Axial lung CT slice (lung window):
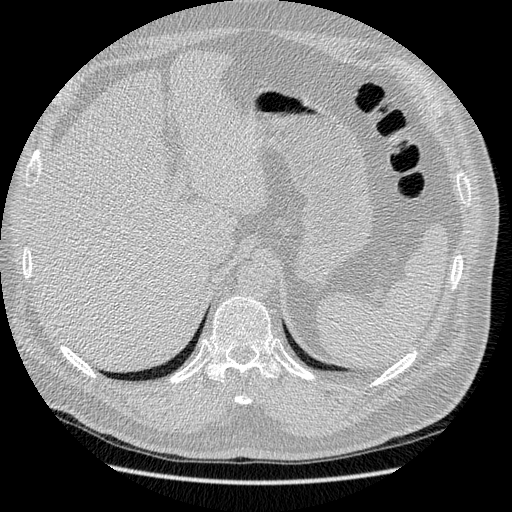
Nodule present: no